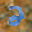
Label: 2